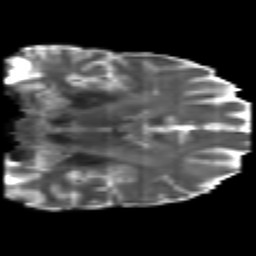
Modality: T2w
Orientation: coronal
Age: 35
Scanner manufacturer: philips
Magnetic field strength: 3 T
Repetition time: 8.591 s
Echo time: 0.1268 s